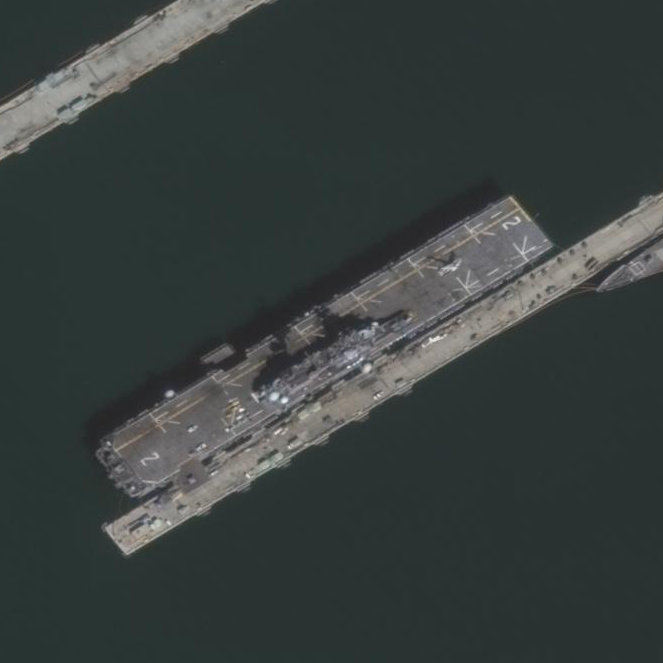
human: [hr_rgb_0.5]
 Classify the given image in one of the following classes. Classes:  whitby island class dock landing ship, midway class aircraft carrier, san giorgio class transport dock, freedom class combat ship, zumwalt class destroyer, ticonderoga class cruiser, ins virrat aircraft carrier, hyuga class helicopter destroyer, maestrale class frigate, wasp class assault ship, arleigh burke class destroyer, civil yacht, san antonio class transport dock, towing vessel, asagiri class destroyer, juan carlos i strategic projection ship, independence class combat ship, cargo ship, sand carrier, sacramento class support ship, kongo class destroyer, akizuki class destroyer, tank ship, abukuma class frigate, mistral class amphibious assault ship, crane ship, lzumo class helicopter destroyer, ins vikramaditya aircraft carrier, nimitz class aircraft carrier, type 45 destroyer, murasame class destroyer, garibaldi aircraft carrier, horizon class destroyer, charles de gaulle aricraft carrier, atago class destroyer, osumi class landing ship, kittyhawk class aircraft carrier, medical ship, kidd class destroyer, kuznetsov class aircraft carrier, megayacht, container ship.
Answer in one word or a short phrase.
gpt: Wasp class assault ship